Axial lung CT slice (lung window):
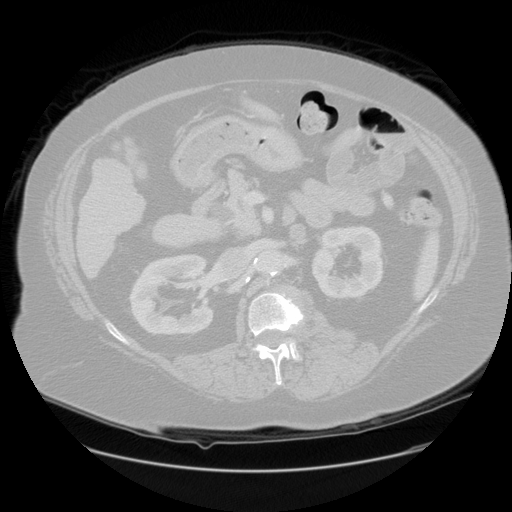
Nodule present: no